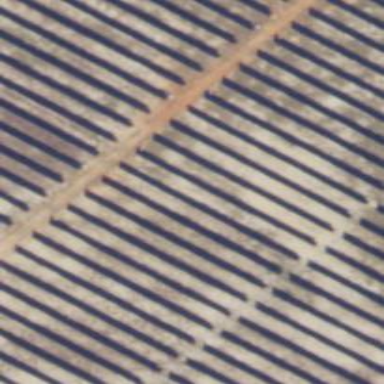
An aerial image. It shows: Solar power generator using photovoltaic panels.